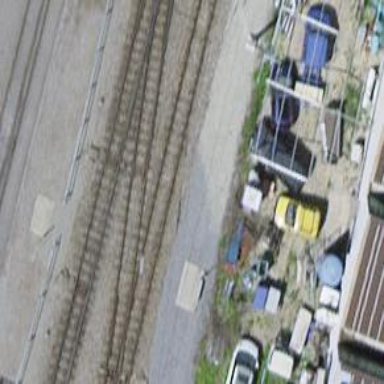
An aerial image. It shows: Narrow-gauge railway with electrified tracks using contact line. It serves as spur with single track.